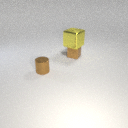
large yellow metal cube above small brown rubber cube